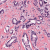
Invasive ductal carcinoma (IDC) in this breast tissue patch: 1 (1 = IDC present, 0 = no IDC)